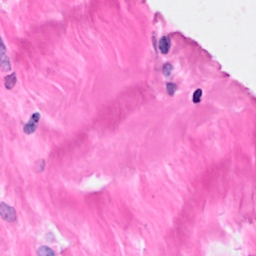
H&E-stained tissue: Breast